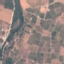
Land use / land cover: PermanentCrop